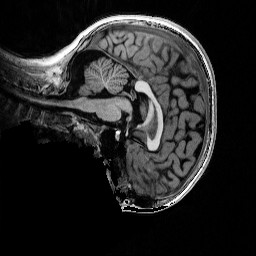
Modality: T1w
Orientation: sagittal
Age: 10
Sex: male
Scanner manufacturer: siemens
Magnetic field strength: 3 T
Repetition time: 4 s
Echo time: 0.00289 s